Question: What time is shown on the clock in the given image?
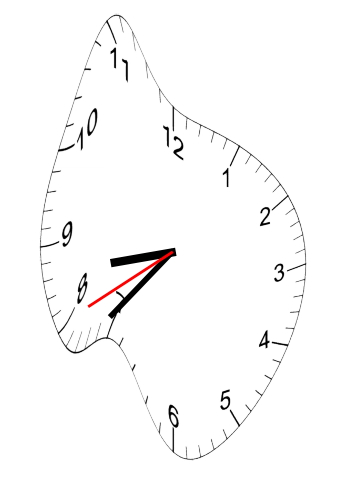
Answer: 08:36:40